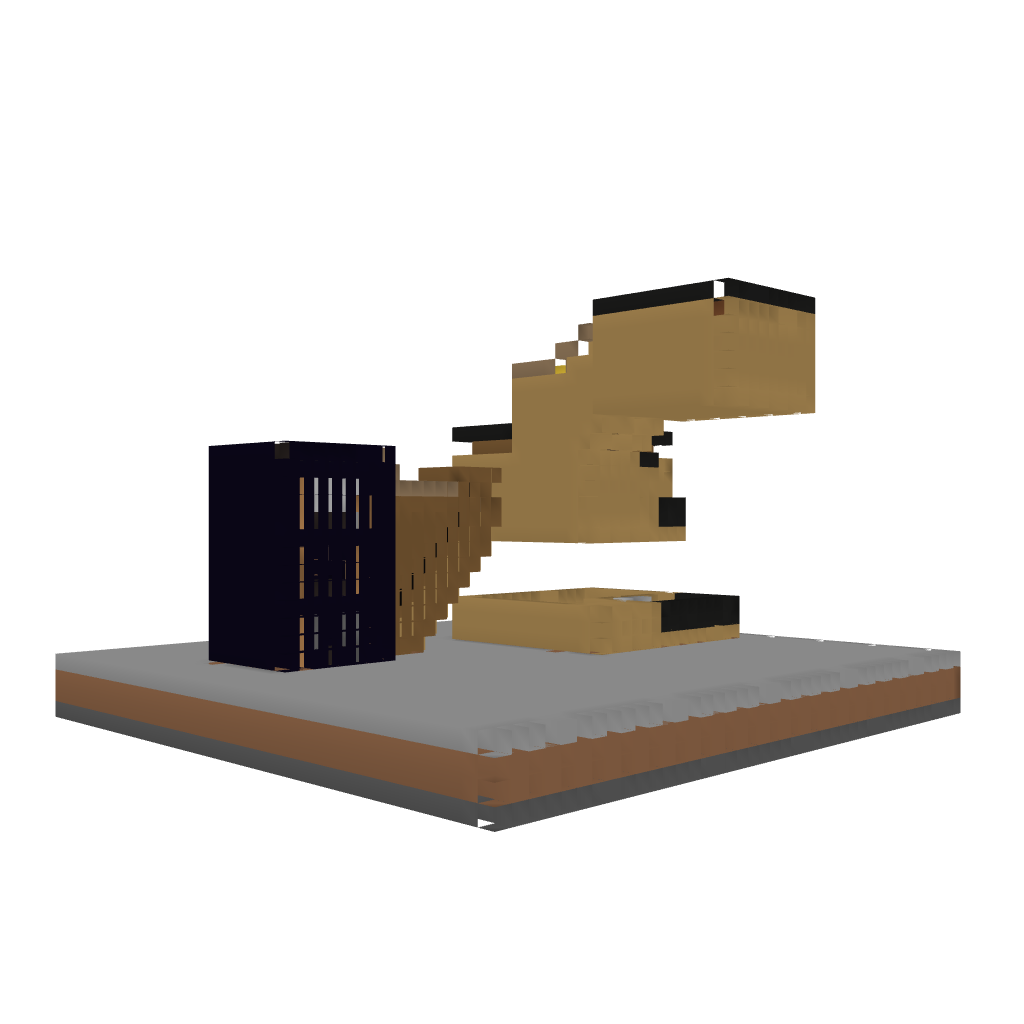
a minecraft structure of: Sky Lab